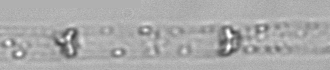
Label: Dactyliosolen_blavyanus